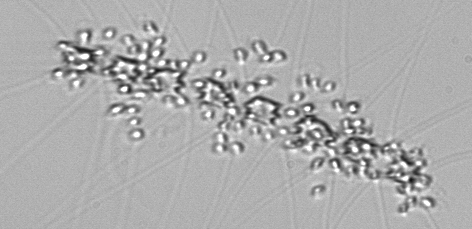
Label: Chaetoceros_didymus_TAG_external_flagellate